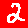
Digit: 2